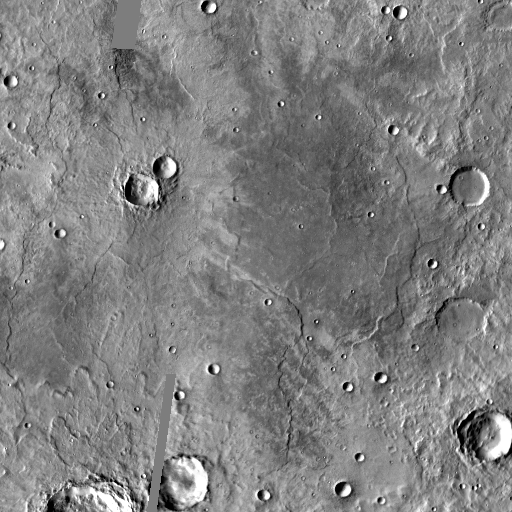
Crater classes present: Background, Other, Layered, Buried, Secondary